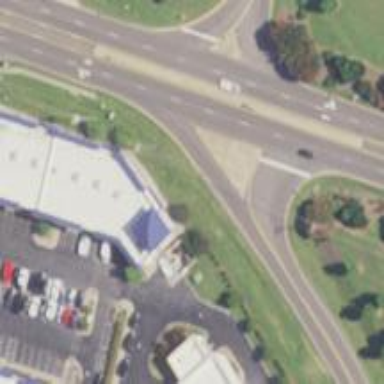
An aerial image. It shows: Car rental service.